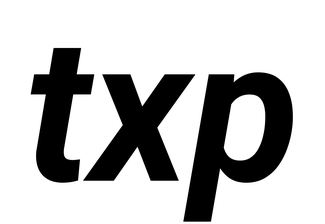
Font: Roboto-Italic_Bold_Italic